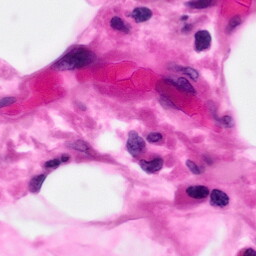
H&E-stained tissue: Pancreatic